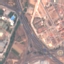
Land use / land cover class: Highway